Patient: sex F, age 62
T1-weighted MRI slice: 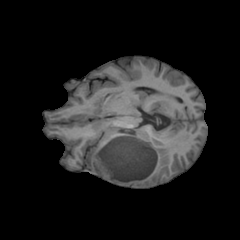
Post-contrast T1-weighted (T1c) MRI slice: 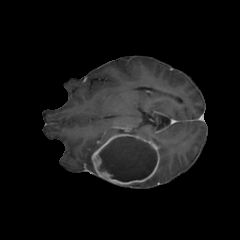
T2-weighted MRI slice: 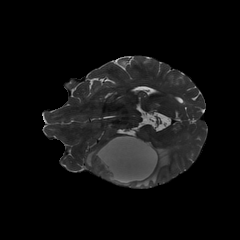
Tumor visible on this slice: yes
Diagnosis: Glioblastoma, IDH-wildtype
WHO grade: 4